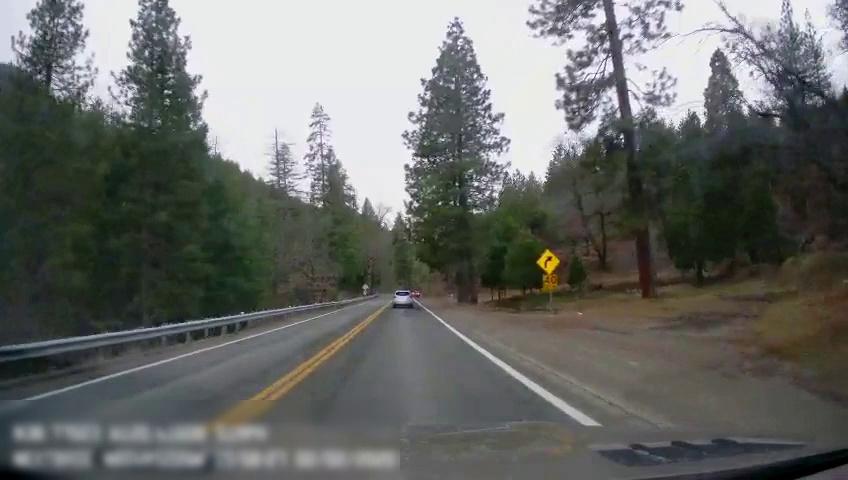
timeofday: Day
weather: Cloudy
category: Drivable Space
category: Vehicles | Car
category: Lanes | Current Lane
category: Lanes | Current Lane
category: Lanes | Opposite Lane
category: Traffic | Signs
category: Traffic | Signs